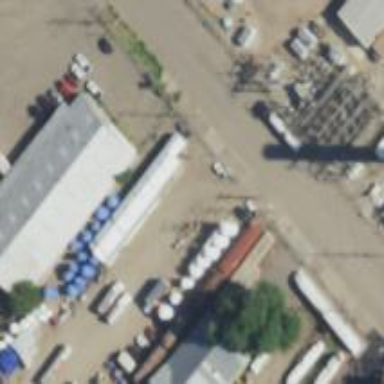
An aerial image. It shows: Storage tank that is man-made.